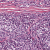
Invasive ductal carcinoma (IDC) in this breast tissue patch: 1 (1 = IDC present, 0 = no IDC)